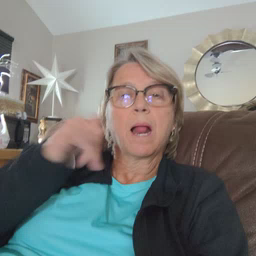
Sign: yellow